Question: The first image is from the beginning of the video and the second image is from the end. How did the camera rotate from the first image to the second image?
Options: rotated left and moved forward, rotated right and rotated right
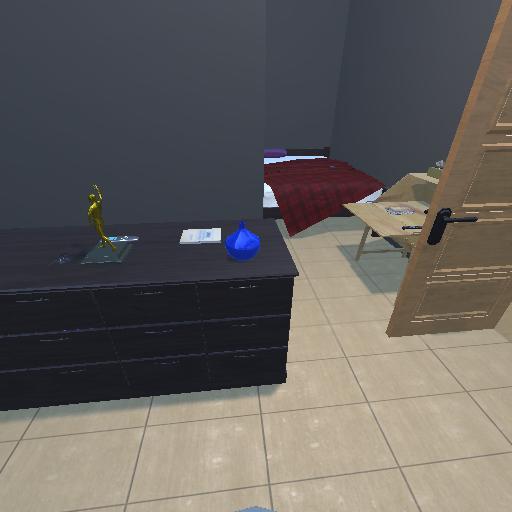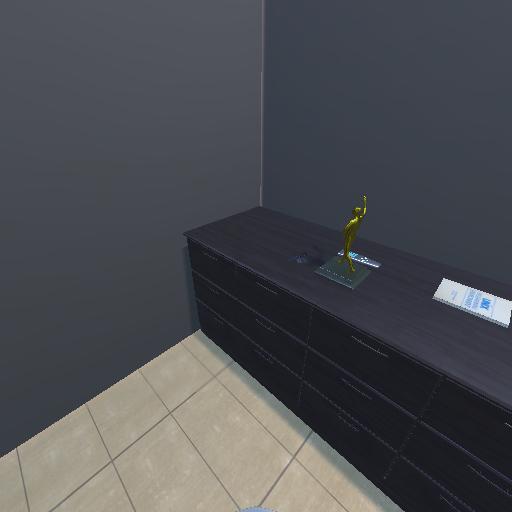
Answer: rotated left and moved forward